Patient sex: F
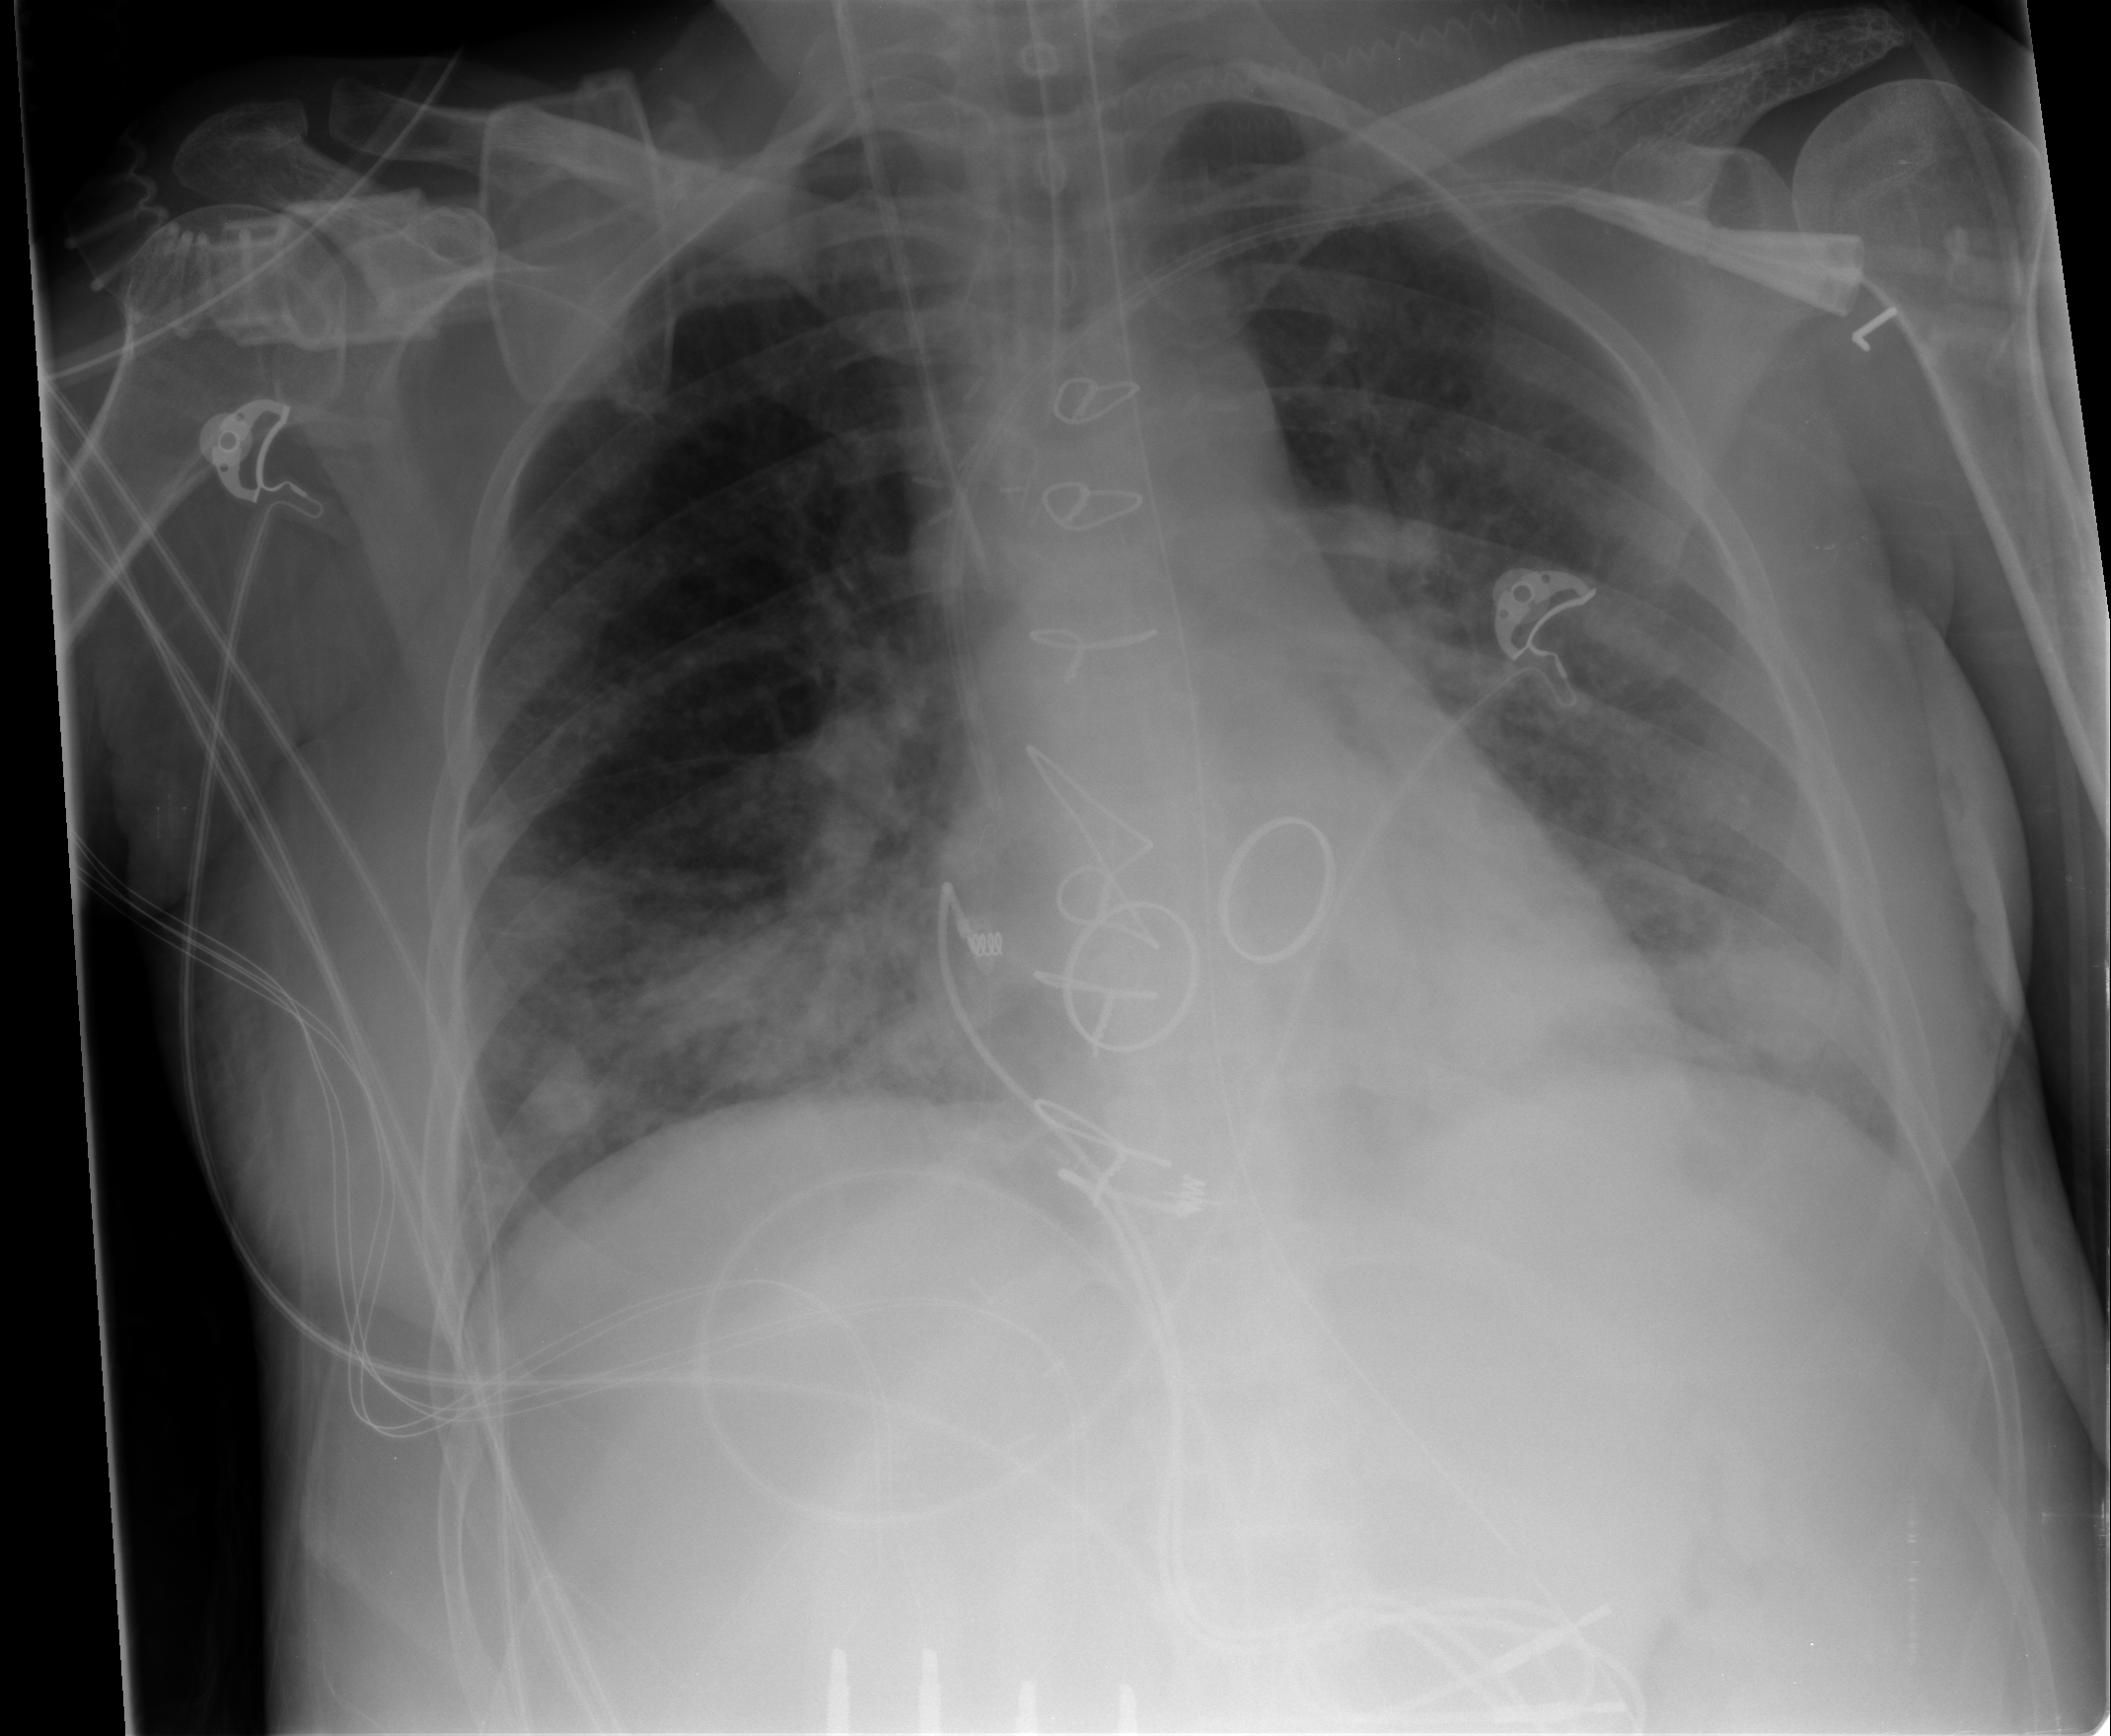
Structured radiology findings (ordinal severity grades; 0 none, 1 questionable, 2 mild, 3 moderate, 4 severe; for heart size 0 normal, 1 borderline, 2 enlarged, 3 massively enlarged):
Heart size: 0
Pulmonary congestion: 2
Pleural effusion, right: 0
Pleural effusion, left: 2
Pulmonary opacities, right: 2
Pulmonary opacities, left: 2
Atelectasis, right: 2
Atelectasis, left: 3